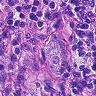
Metastatic tissue present: yes